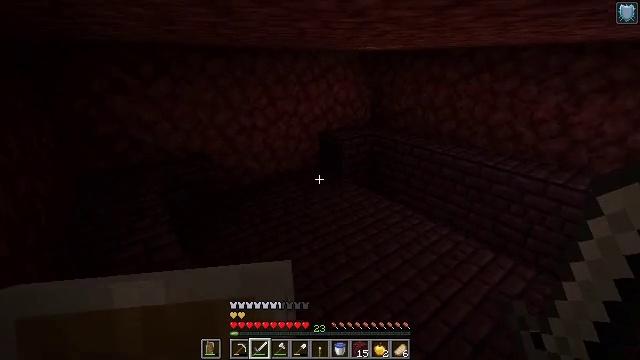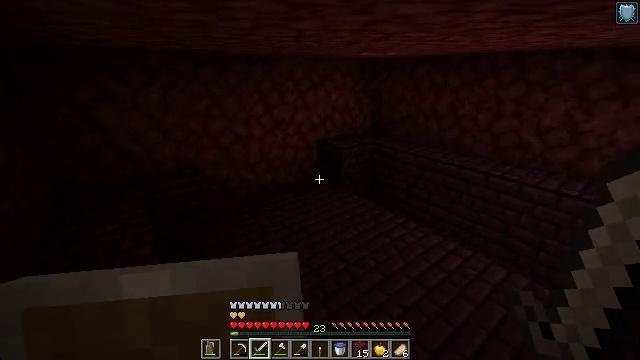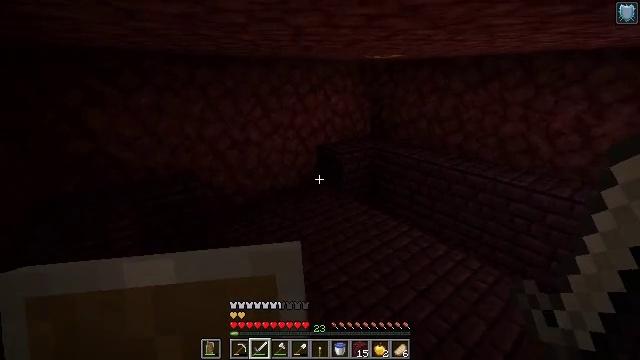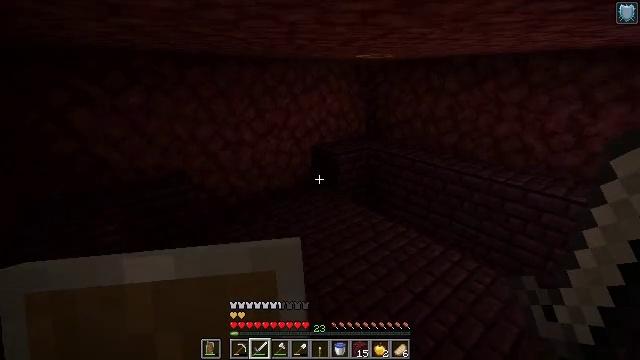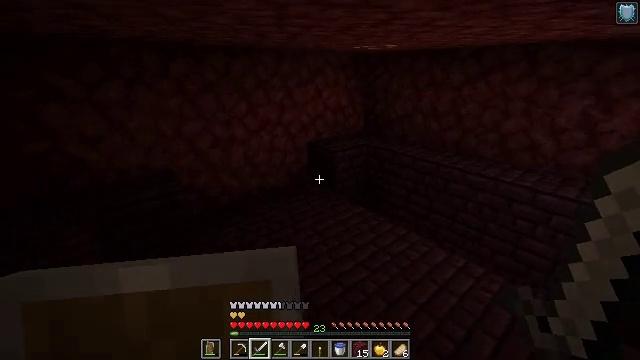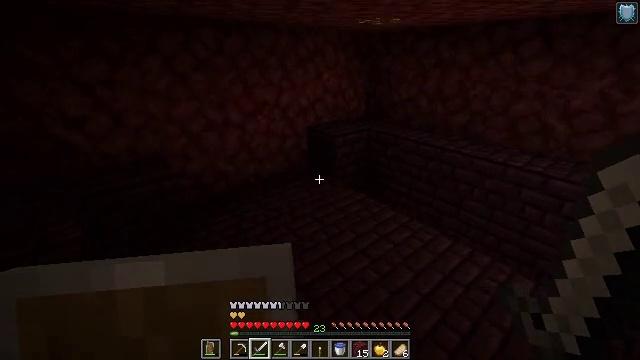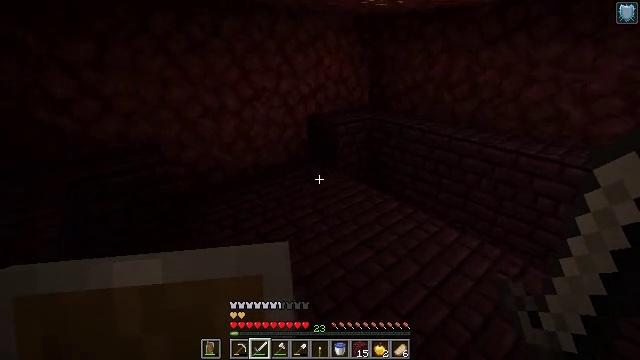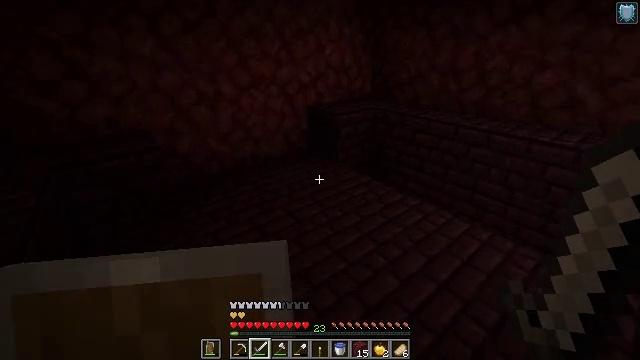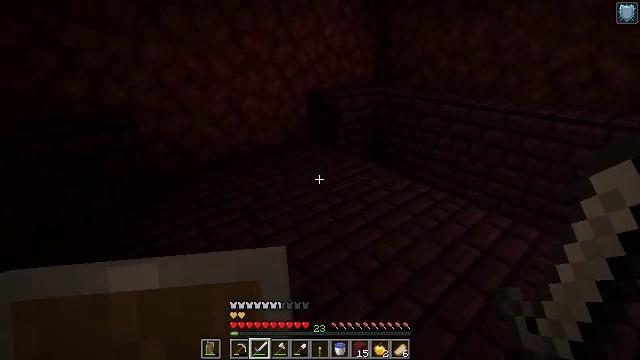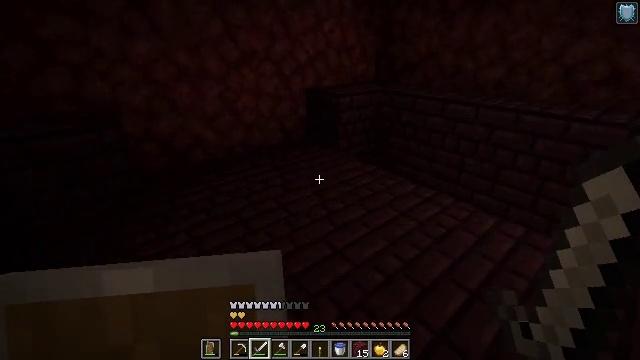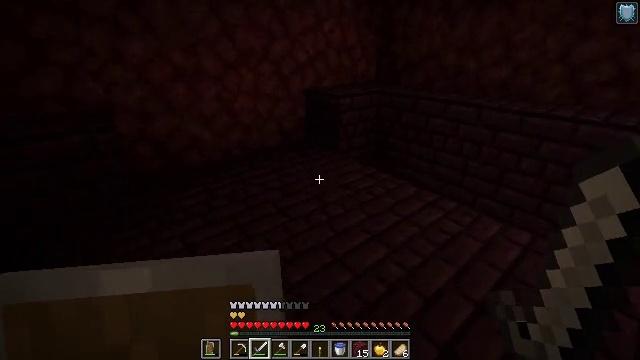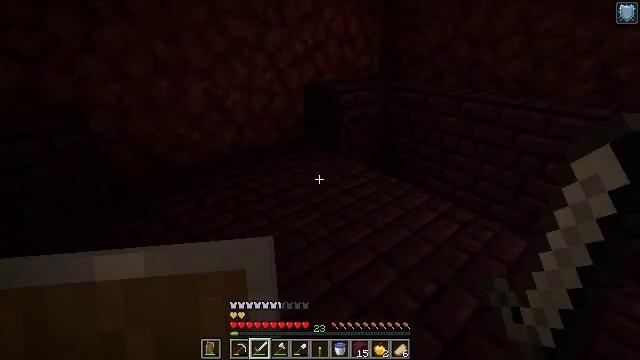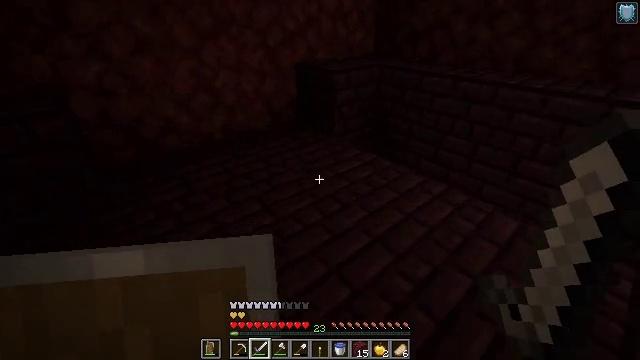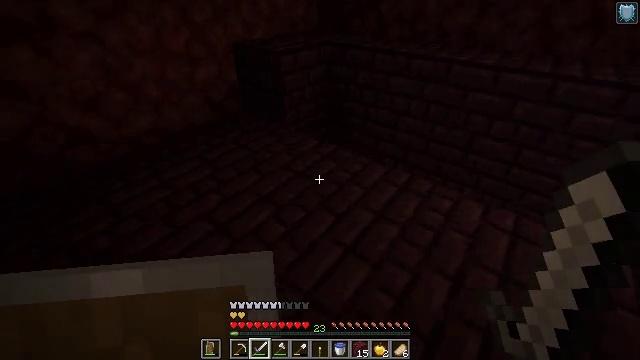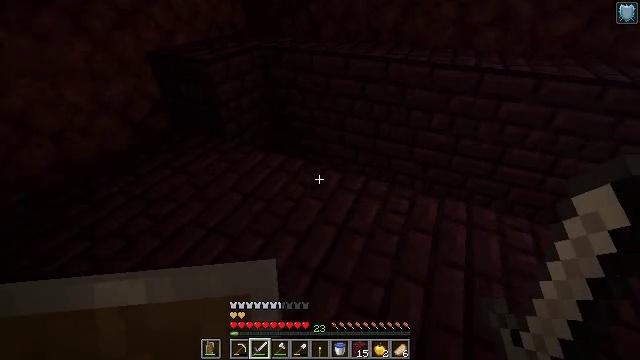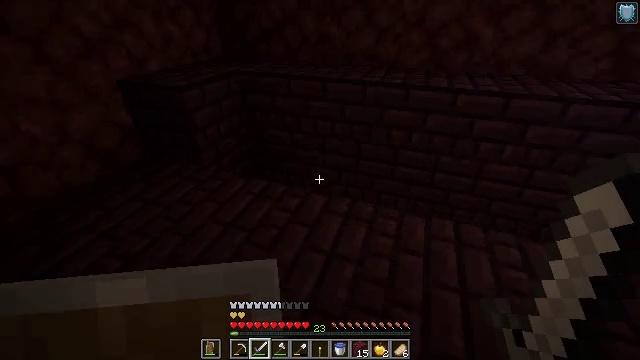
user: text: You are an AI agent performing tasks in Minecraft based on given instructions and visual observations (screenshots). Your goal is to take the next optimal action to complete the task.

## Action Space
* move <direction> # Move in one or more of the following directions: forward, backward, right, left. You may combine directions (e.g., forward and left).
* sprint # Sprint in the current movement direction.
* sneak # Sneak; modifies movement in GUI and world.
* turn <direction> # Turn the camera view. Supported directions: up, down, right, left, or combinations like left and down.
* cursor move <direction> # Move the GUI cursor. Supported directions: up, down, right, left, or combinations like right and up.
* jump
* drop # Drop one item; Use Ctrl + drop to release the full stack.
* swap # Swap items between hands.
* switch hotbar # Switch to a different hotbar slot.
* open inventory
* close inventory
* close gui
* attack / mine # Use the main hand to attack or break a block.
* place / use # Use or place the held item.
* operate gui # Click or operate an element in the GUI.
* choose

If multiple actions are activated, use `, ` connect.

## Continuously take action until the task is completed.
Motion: motion action
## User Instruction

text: Clear the fire from the area.
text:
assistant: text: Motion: move forward, turn up
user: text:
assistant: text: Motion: move forward
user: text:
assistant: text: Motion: move forward, turn right
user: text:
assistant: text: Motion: move forward, turn down
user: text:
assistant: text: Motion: move forward, turn down
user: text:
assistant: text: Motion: move forward
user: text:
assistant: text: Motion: move forward
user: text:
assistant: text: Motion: move forward
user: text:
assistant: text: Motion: move forward
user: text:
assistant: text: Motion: move forward
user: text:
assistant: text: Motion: move forward, turn down
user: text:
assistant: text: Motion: move forward, turn right and down
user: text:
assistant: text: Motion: move forward, turn right and down
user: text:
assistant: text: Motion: move forward, turn right
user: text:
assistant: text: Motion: turn right and up
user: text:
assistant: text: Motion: no_op
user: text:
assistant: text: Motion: no_op
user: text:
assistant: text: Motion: no_op
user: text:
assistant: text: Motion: turn up
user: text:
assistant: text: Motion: turn right and up
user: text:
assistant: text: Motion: turn right and up
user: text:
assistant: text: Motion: turn right and up
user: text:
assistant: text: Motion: turn right and up
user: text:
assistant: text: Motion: turn right
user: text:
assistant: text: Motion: no_op
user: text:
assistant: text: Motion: turn right
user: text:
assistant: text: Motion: turn right
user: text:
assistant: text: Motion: turn right
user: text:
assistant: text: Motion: turn right and down
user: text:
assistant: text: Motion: turn right and down